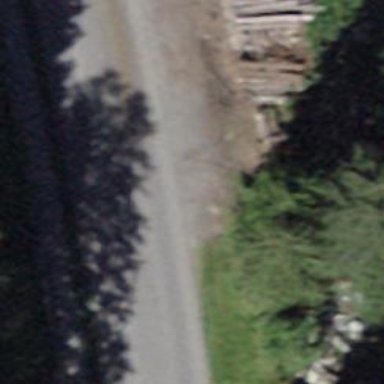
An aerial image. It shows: Paved tertiary road.